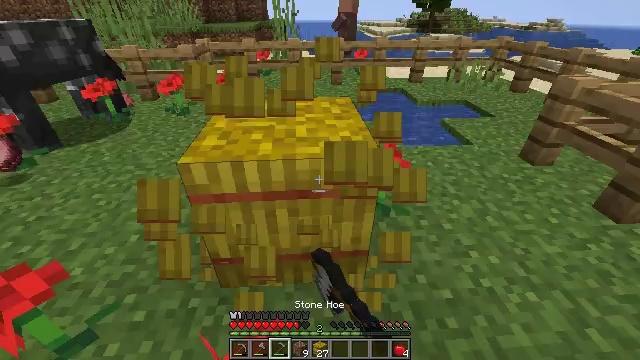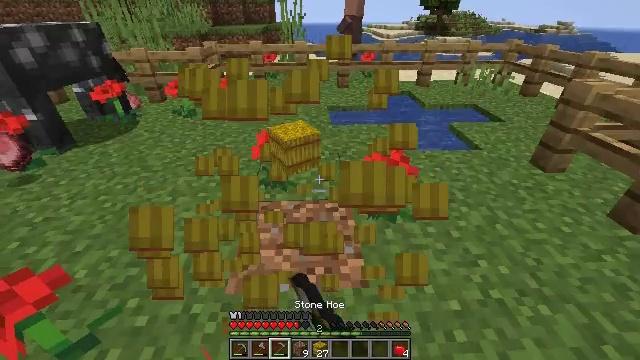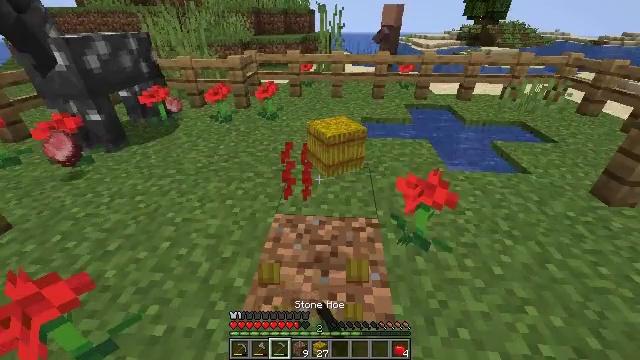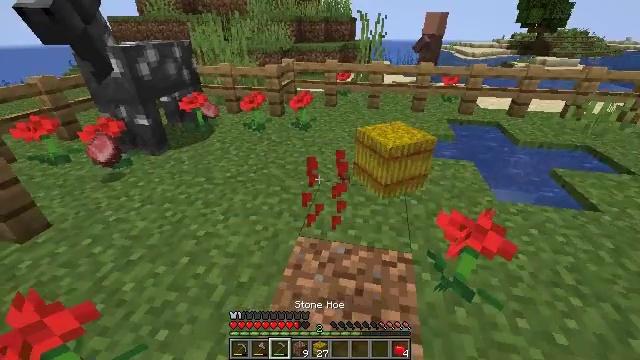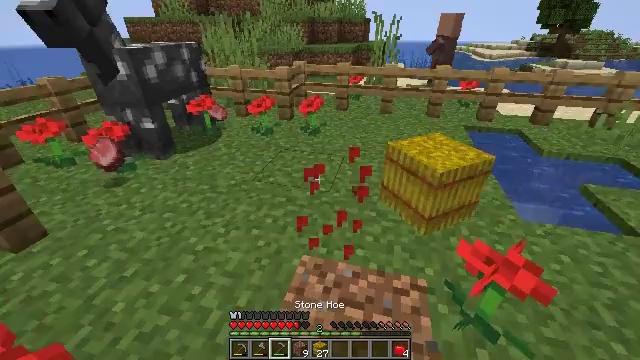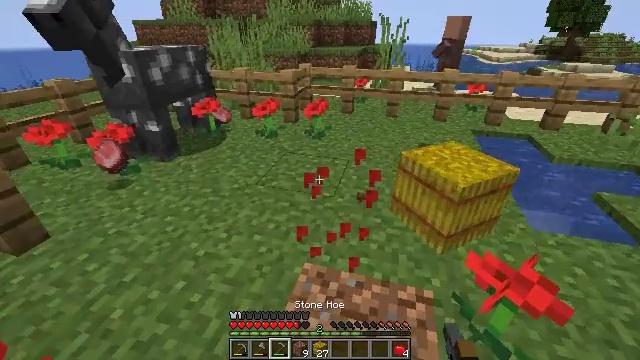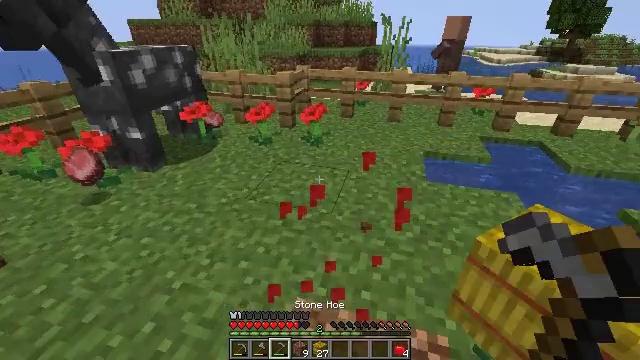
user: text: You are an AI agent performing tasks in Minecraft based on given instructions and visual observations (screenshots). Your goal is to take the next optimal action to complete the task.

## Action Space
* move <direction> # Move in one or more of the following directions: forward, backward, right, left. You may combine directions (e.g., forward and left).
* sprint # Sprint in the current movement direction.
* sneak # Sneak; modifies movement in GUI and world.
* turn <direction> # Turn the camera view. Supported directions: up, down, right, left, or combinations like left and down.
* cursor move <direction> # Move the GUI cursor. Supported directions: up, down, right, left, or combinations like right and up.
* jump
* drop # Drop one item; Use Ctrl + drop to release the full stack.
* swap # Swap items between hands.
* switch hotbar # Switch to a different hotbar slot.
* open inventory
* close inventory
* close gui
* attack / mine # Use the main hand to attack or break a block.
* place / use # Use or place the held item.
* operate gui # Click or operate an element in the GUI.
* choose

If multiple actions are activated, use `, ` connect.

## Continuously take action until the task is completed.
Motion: motion action
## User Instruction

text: Break the poppy plant.
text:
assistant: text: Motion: move forward, turn left, attack / mine
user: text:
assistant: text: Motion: move forward, turn left and up, attack / mine
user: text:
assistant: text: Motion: move forward, turn left and up
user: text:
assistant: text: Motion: move forward, turn left
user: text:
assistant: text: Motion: move forward, turn left
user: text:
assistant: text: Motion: move forward
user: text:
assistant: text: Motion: no_op